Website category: movie
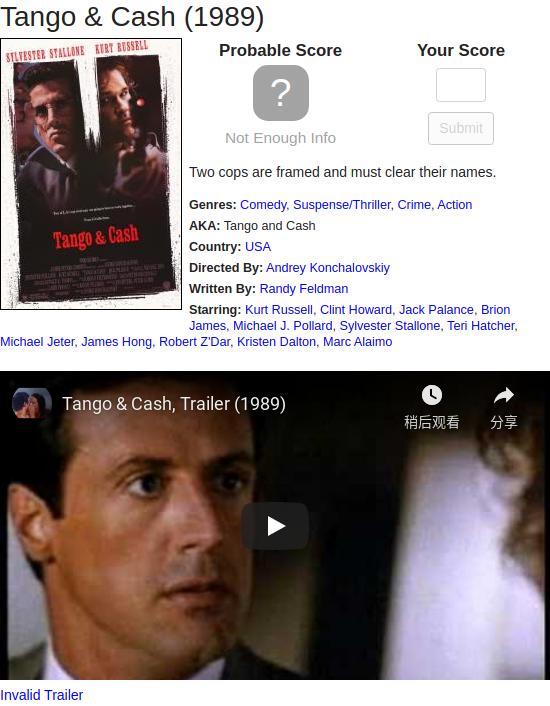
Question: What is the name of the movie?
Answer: Tango & Cash

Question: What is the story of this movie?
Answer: Two cops are framed and must clear their names.

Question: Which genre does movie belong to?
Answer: Comedy

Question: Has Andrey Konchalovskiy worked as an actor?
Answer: no

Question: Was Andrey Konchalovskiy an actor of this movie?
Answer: no

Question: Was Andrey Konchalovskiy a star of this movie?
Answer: no

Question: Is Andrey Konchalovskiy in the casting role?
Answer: no

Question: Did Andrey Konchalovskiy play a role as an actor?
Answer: no

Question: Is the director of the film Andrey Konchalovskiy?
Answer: yes

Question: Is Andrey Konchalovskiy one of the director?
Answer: yes

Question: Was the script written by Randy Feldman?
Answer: yes

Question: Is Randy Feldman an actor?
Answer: no

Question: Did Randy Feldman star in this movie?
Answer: no

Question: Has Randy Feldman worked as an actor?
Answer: no

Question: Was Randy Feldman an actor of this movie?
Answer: no

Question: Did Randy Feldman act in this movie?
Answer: no

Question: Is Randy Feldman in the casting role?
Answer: no

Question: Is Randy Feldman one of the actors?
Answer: no

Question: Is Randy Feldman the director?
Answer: no

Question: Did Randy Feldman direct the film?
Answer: no

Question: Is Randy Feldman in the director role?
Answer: no

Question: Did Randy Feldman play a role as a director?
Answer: no

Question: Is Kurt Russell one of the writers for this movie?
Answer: no

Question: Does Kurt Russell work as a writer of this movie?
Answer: no

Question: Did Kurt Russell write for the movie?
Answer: no

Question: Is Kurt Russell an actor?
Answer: yes

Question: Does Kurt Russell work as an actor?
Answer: yes

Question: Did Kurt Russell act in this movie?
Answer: yes

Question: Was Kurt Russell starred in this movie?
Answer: yes

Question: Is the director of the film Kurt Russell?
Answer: no

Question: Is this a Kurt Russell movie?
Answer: no

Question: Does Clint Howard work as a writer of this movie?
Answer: no

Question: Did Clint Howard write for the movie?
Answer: no

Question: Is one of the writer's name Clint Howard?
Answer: no

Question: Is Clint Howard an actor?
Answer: yes

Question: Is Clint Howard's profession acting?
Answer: yes

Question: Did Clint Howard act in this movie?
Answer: yes

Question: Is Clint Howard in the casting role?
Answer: yes

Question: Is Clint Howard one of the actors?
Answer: yes

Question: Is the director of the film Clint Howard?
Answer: no

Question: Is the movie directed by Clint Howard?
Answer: no

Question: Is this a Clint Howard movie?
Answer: no

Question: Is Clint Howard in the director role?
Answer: no

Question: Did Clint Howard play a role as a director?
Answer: no

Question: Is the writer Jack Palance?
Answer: no

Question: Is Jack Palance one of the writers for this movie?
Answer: no

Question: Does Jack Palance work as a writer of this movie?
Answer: no

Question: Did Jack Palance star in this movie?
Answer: yes

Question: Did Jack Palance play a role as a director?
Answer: no

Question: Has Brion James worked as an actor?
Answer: yes

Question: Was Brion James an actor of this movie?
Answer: yes

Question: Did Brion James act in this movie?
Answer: yes

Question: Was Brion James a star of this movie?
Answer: yes

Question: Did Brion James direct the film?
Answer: no

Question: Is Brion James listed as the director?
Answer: no

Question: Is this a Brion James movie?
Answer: no

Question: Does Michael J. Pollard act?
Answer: yes

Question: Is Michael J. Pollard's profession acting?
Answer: yes

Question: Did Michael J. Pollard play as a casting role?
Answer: yes

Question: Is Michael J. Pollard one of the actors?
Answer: yes

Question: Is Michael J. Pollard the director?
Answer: no

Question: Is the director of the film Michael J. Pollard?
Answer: no

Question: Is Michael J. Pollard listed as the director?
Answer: no

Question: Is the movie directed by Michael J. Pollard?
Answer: no